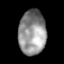
Tissue: lung
Cell type: T cells
Senescence score: 0.2375
Nuclear area (px): 1188
Mean DAPI intensity: 145.529